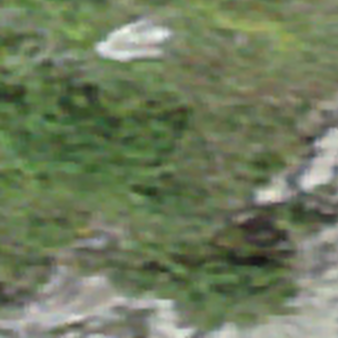
Label: other